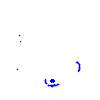
Particle: kaon